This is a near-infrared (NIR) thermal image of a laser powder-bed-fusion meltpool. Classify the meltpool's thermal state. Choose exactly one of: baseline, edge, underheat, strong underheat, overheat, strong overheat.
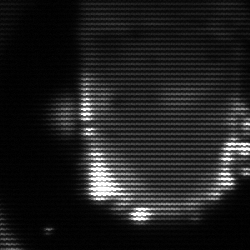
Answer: baseline